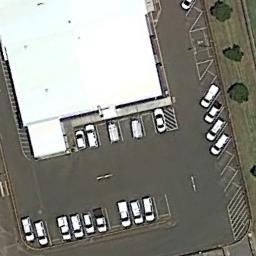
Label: parking_lot